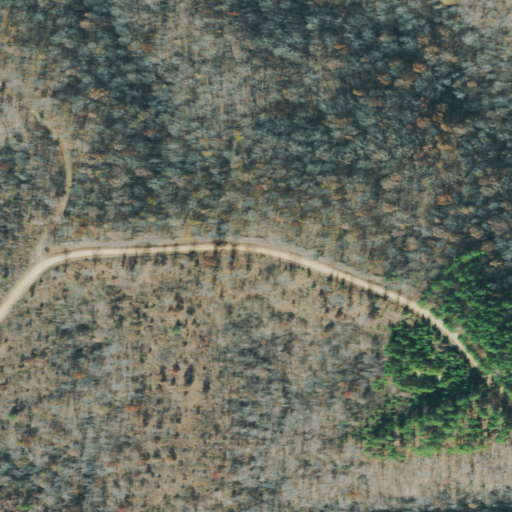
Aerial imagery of mountain in Tennessee named Bomar Hill containing deciduous forest, shrub, and mixed forest